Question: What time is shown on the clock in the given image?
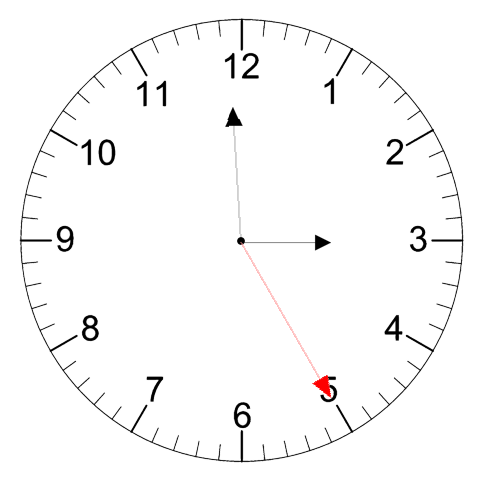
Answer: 02:59:25